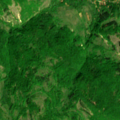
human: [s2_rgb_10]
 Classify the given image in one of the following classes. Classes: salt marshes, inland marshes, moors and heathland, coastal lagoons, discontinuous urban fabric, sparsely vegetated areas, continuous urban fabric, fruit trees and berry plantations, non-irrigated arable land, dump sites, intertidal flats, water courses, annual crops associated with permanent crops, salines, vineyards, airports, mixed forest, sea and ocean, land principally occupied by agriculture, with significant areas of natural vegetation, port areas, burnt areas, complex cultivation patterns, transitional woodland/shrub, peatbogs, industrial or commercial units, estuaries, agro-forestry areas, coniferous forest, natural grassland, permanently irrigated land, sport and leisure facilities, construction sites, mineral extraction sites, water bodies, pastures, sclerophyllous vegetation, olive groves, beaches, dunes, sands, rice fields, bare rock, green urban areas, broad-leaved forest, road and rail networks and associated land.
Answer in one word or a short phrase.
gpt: pastures, complex cultivation patterns, land principally occupied by agriculture, with significant areas of natural vegetation, broad-leaved forest